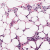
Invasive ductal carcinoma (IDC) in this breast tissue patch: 0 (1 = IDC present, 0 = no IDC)